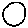
Label: circle